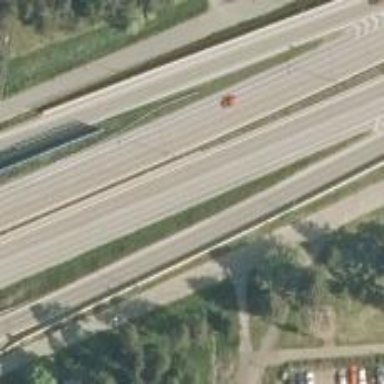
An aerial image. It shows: Tertiary motorway link road.